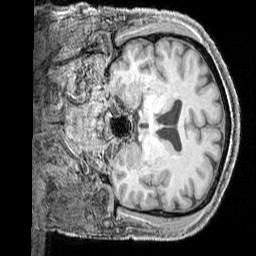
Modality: T1w
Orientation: coronal
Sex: male
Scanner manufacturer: siemens
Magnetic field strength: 3 T
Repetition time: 2.3 s
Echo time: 0.00226 s